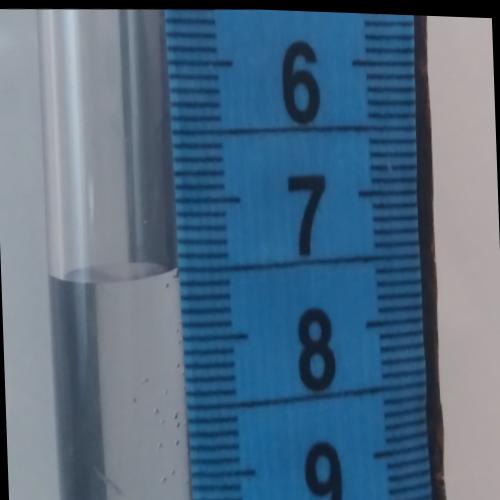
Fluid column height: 7.5 cm